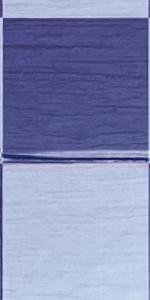
Label: Empty